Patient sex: M
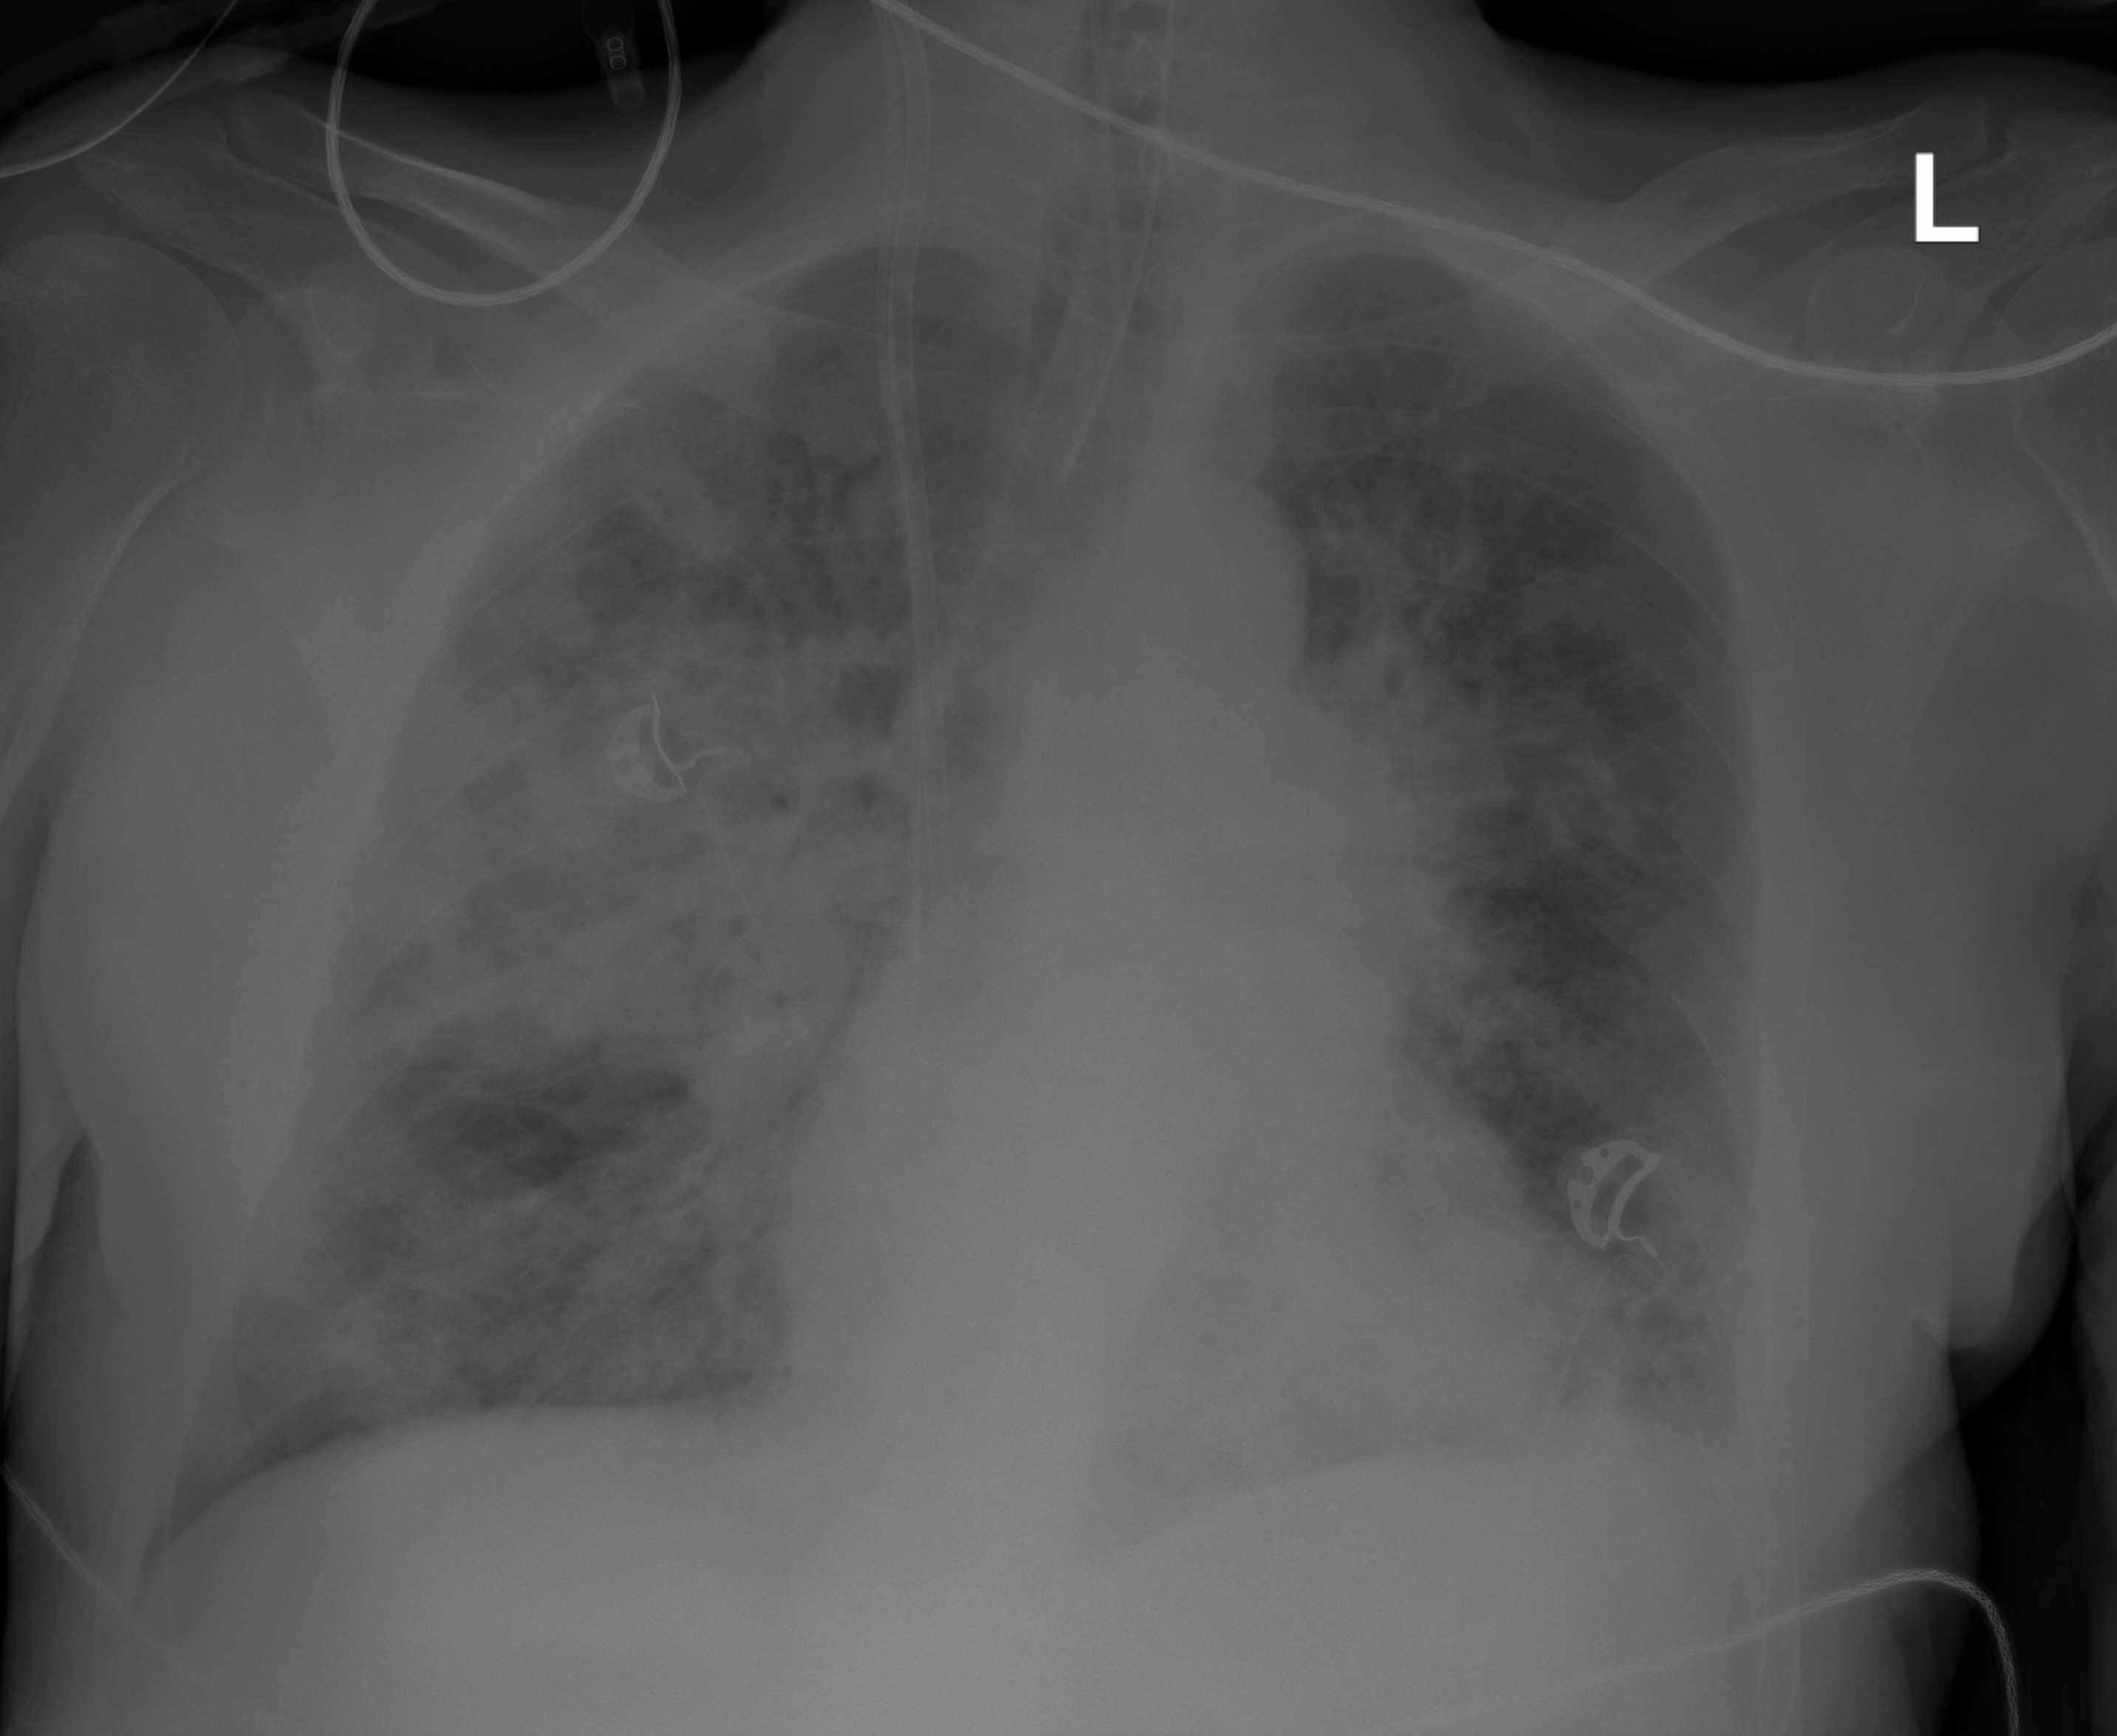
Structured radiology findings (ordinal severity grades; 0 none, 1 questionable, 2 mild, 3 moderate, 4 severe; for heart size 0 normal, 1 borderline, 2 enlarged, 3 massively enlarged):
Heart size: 0
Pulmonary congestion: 0
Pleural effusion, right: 0
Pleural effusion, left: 2
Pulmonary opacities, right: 3
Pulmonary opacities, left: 2
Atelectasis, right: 0
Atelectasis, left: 0